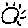
Label: sun